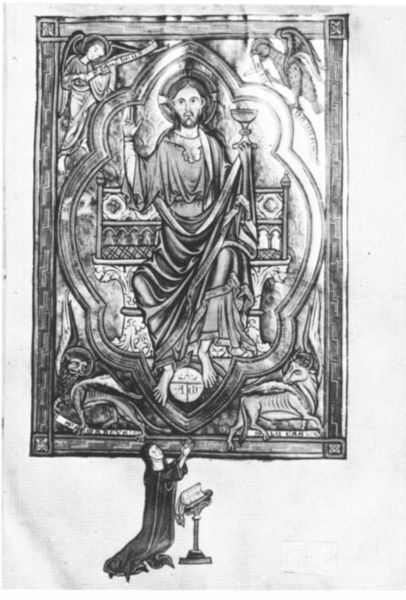
Titel: Amesbury Psalter
Institution: Oxford, All Souls College
Schlagwörter: adler, hand, mann, schwarz, hund, tiere, bibel, kirche, kelch, engel, rand, church, religious, wein, metall, abbild, becher, lamm, nonne, beten, gebet, pult, buchseite, heiligenschein, christus, jesus, teufel, angels, greif, mönch, predigt, heiliger, feet, löwe, abendmahl, heilig, anbetung, stier, animals, monochrome, sakral, satan, christentum, ikone, riesig, christ, buchmalerei, evangelisten, attribute, fuesse, christianity, pray, praying, jeusu, gläubiger, monochromatic, chalice, evanglistar